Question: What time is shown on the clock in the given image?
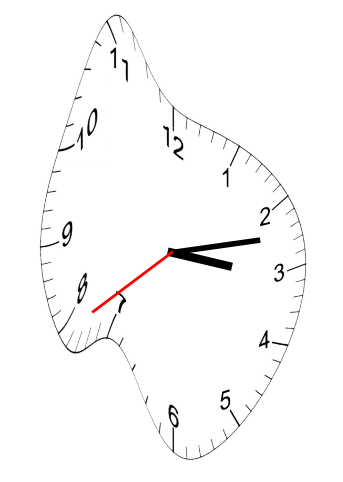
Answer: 03:12:39